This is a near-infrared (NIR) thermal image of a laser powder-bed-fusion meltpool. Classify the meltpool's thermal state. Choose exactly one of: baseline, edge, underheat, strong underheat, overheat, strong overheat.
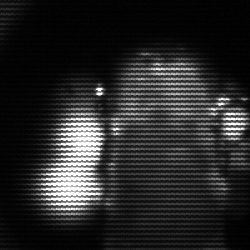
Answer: strong underheat